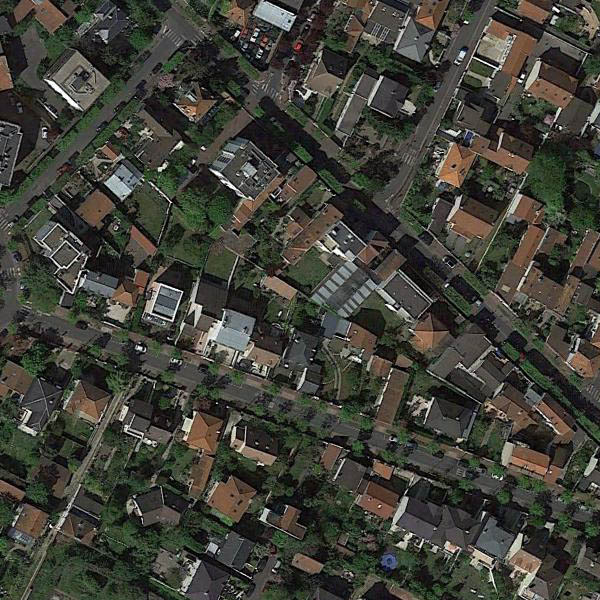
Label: DenseResidential